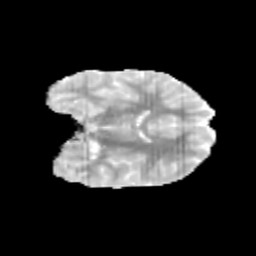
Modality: MD
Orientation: coronal
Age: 9
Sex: female
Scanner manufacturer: siemens
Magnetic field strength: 3 T
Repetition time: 3.8 s
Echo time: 0.07 s